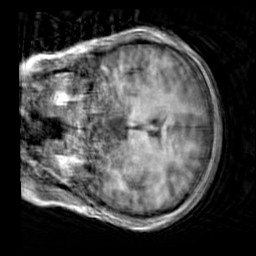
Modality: T1w
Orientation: coronal
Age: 25
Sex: female
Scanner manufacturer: siemens
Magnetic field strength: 3 T
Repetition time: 2.3 s
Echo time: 0.00303 s